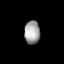
Tissue: lung
Cell type: Endothelial cells
Senescence score: 0.5531
Nuclear area (px): 350
Mean DAPI intensity: 162.683